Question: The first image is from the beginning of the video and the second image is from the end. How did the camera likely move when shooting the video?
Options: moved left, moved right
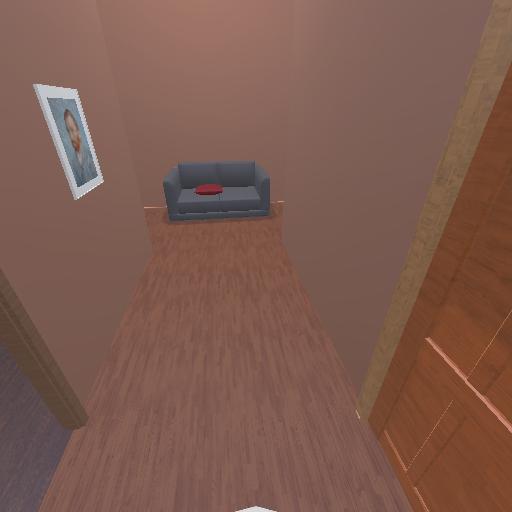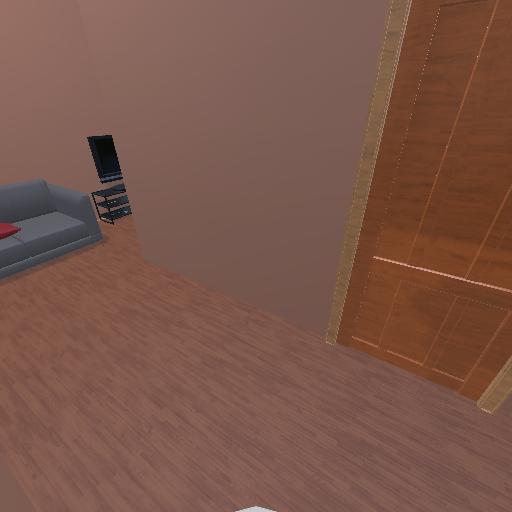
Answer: moved left